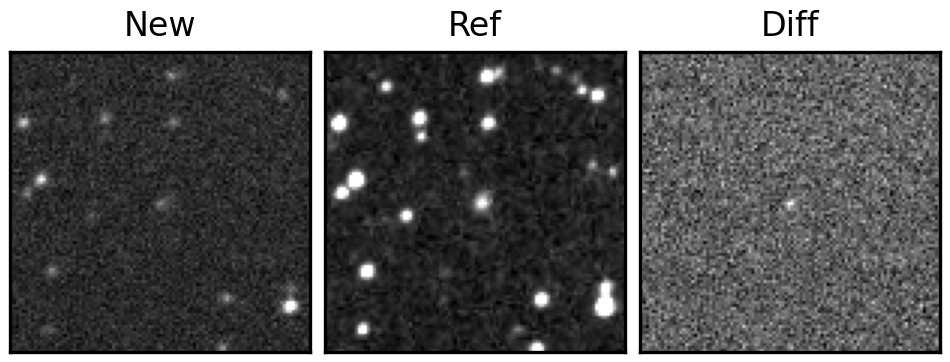
Label: real